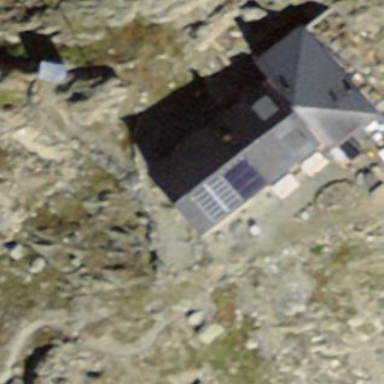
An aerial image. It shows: Building damaged by avalanche.